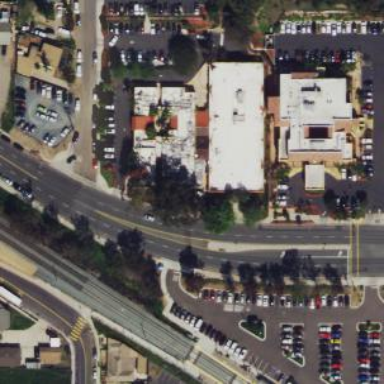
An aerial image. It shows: Healthcare center building.